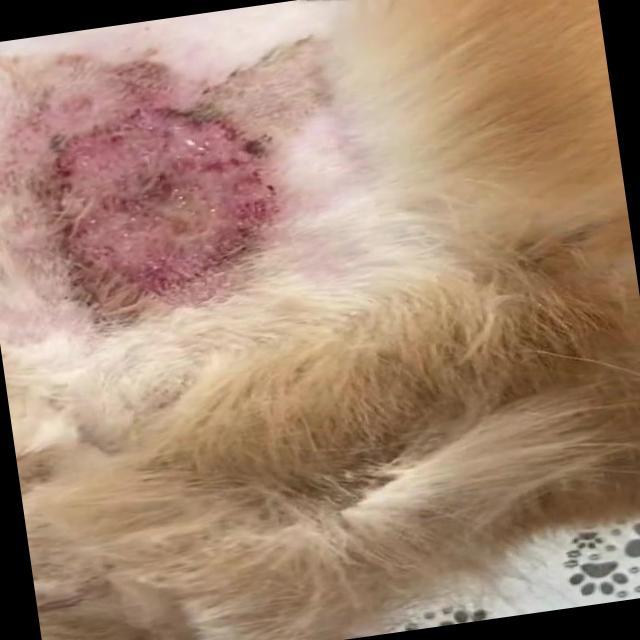
Canine dermatitis — inflammation of the skin presenting with erythema, pruritus, papules, and excoriation. May be allergic, contact, or atopic in origin.